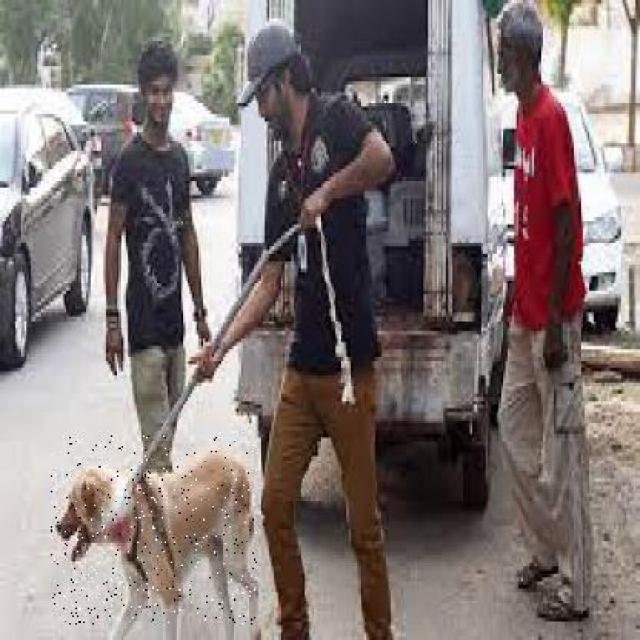
Healthy canine skin — no visible lesions, inflammation, or abnormalities. The skin and coat appear normal.